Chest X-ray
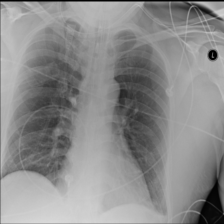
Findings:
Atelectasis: negative
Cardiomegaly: negative
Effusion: negative
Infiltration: negative
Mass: negative
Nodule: negative
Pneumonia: negative
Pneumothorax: negative
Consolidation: negative
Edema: negative
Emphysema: negative
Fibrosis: negative
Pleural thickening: negative
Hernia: negative